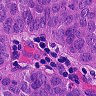
Metastatic tissue present: yes